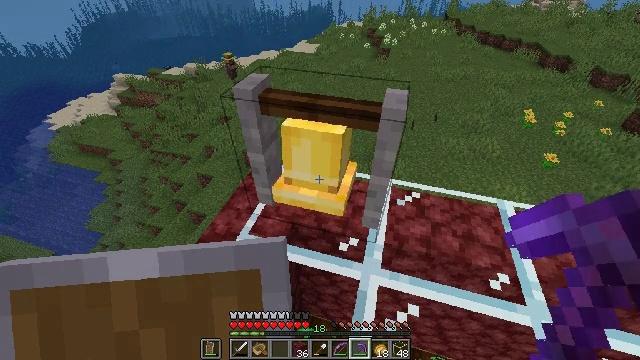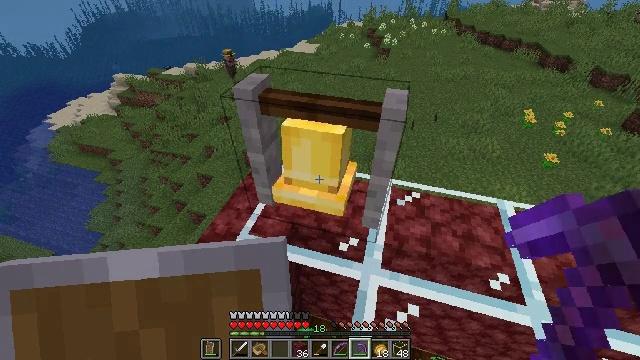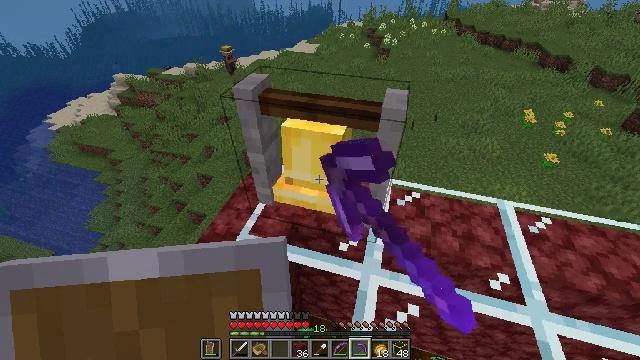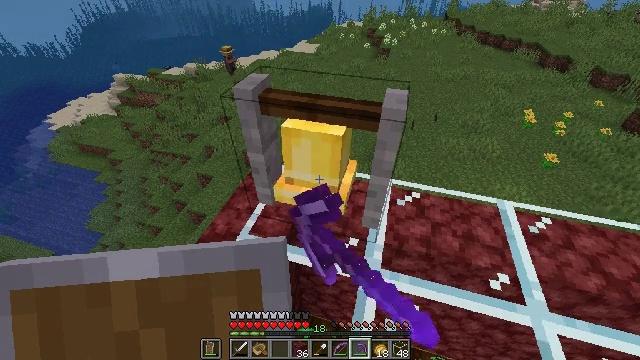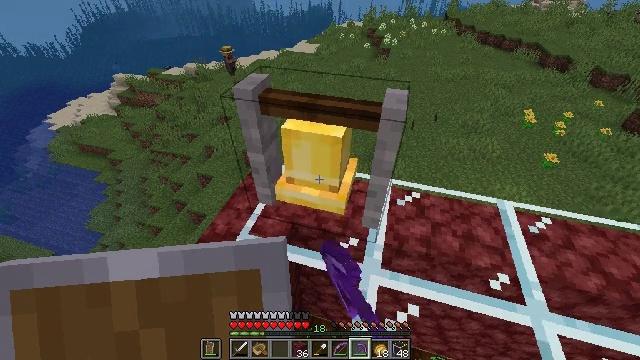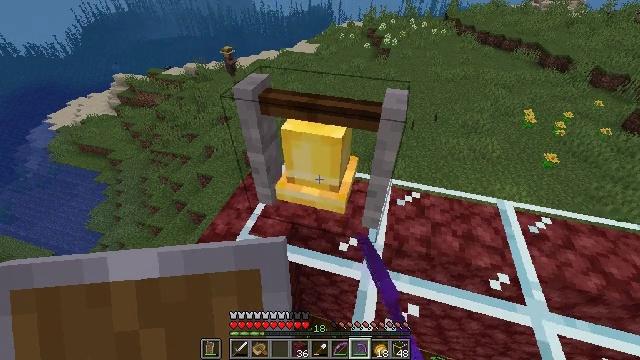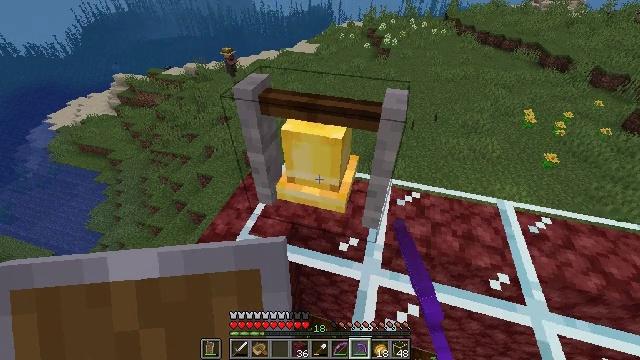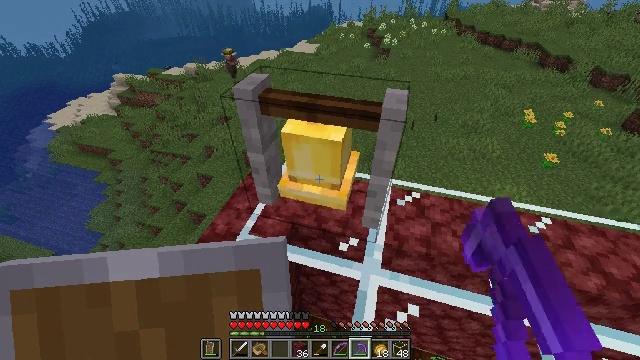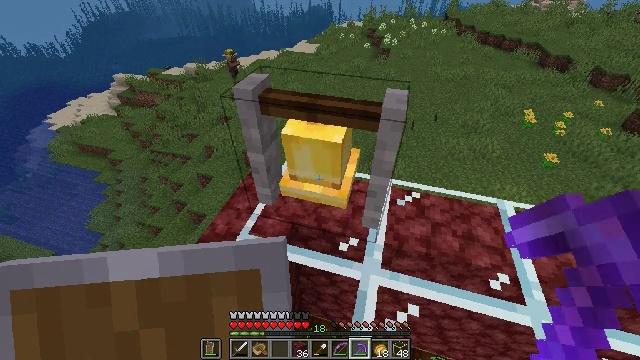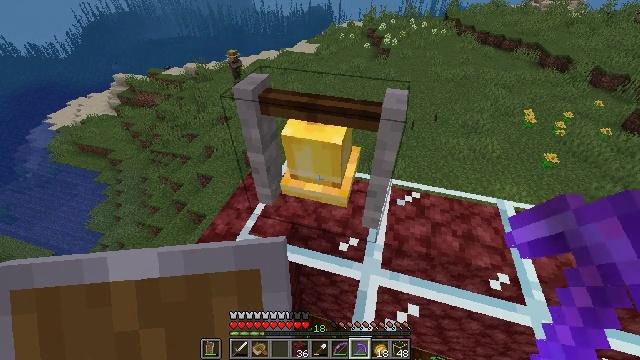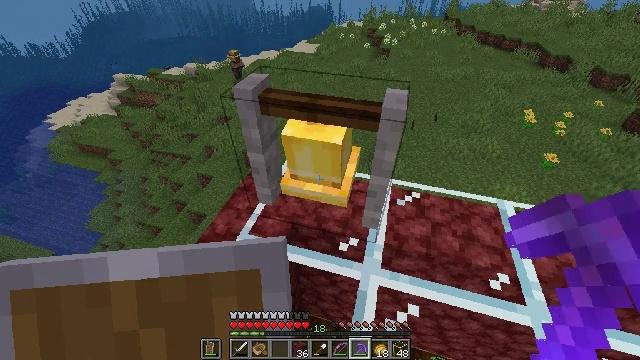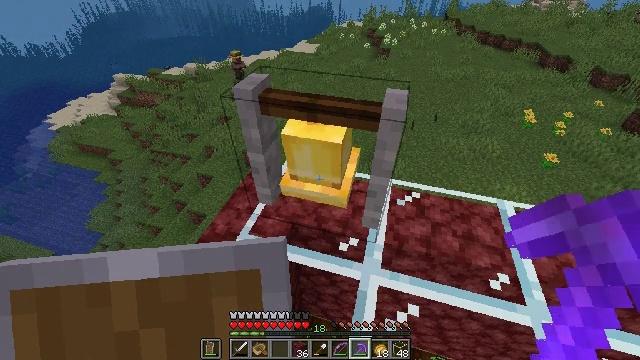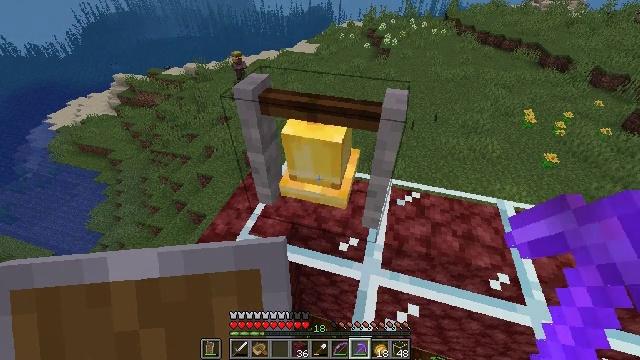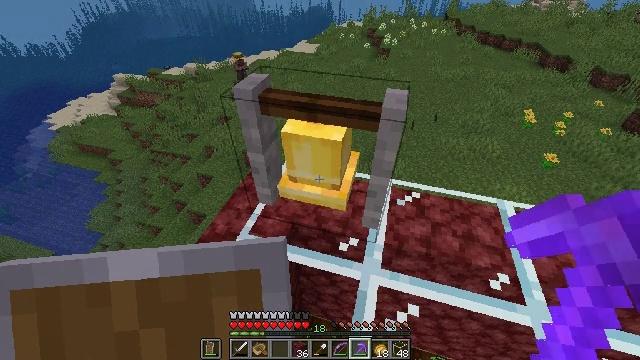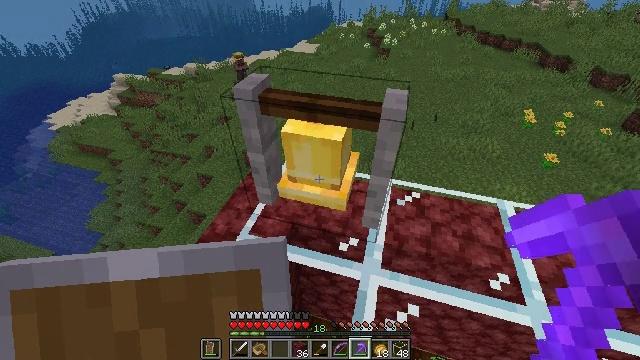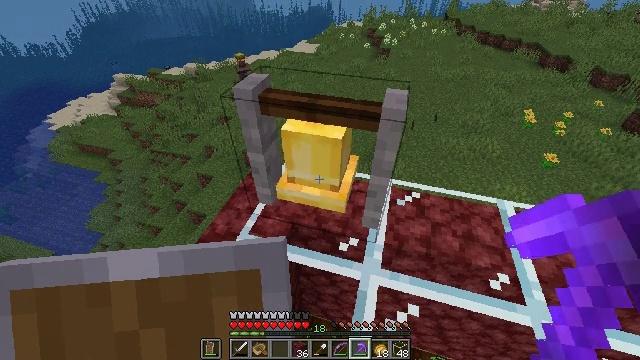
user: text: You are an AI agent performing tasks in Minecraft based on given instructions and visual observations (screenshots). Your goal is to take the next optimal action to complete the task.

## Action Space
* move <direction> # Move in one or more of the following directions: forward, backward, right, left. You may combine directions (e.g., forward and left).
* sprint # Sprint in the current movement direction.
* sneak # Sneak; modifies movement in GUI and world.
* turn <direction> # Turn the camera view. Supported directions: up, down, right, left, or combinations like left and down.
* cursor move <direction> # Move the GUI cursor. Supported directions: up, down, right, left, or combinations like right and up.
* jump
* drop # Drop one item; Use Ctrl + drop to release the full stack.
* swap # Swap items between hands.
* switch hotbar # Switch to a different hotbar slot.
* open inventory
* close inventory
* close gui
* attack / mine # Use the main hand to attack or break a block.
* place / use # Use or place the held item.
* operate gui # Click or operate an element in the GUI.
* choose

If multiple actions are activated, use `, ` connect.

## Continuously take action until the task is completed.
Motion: motion action
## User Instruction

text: Break the bell in the village.
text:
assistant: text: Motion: use / place
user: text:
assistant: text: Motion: use / place
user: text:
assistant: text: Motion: use / place
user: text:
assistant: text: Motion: no_op
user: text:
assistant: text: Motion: no_op
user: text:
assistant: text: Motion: no_op
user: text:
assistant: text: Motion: no_op
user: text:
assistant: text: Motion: no_op
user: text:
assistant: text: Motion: no_op
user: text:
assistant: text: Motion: no_op
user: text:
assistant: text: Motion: no_op
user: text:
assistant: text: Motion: no_op
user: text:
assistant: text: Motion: no_op
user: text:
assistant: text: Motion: no_op
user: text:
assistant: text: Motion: no_op
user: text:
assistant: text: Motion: no_op
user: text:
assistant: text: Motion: no_op
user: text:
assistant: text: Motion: no_op
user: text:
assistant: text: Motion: no_op
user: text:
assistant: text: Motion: no_op
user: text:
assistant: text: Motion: no_op
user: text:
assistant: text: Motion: no_op
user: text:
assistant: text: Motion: use / place
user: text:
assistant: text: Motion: use / place
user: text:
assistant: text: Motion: use / place
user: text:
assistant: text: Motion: no_op
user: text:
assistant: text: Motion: no_op
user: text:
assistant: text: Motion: no_op
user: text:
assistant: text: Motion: no_op
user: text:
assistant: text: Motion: no_op